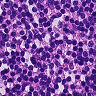
Metastatic tissue present: no